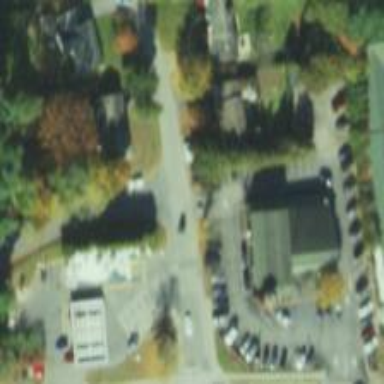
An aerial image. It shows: Retail area.